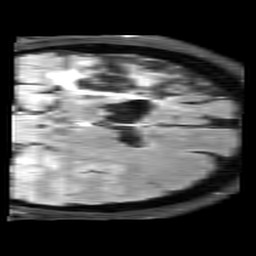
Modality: FLAIR
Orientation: coronal
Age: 38
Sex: female
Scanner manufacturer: siemens
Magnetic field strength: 3 T
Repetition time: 9 s
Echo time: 0.099 s